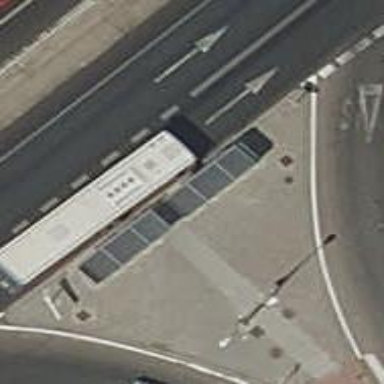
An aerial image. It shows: Bus stop with platform for public transport.